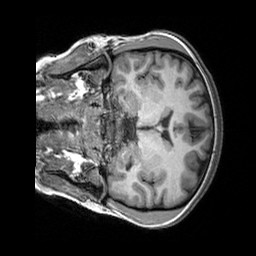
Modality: T1w
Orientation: coronal
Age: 21
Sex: female
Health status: healthy
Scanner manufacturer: siemens
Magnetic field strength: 3 T
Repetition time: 2.3 s
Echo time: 0.00303 s